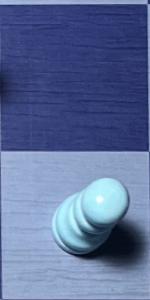
Label: Pawn_White